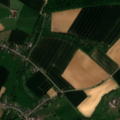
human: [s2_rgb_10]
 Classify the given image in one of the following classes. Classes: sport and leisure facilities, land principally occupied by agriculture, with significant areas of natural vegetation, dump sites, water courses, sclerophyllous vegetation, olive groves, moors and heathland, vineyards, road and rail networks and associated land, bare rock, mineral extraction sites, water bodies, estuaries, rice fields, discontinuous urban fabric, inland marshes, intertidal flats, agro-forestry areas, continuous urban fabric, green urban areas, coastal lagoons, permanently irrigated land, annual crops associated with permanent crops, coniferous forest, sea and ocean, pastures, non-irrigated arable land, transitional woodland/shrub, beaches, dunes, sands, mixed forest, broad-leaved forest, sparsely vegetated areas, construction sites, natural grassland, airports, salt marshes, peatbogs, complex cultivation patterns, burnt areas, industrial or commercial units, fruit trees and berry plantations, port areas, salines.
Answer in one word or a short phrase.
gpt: discontinuous urban fabric, sport and leisure facilities, non-irrigated arable land, pastures, broad-leaved forest